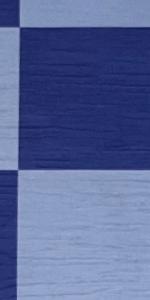
Label: Empty